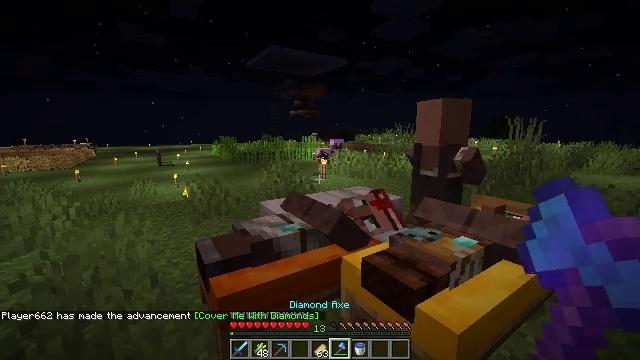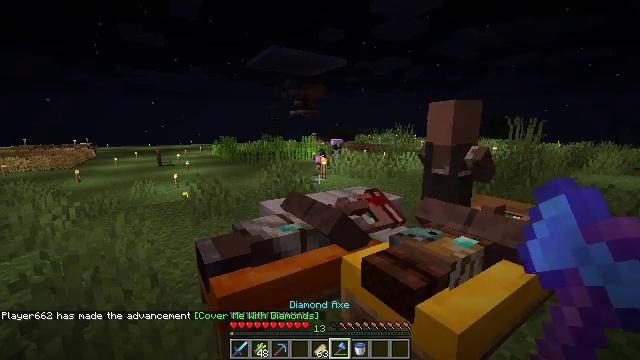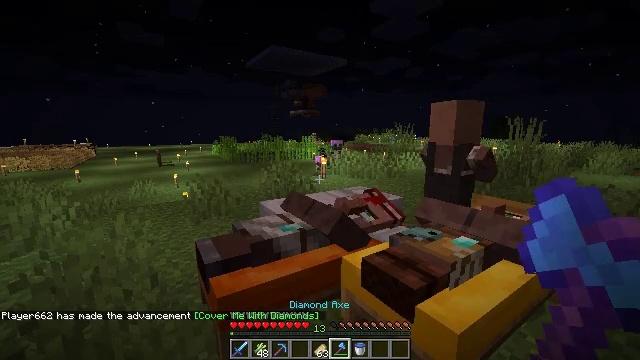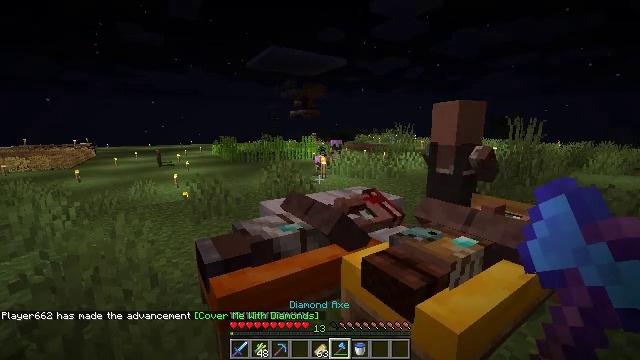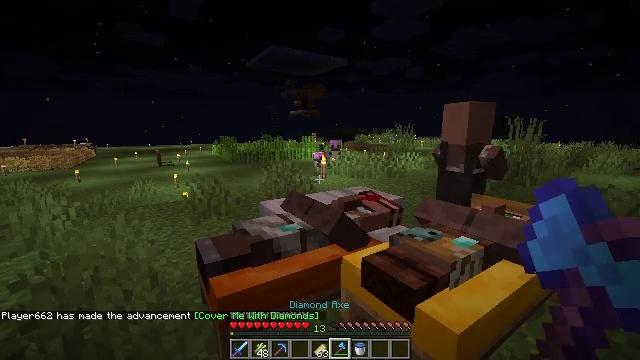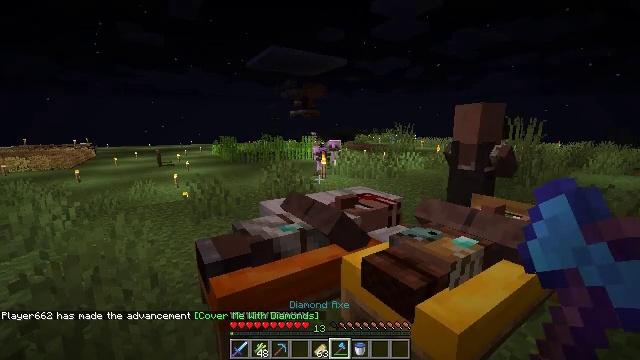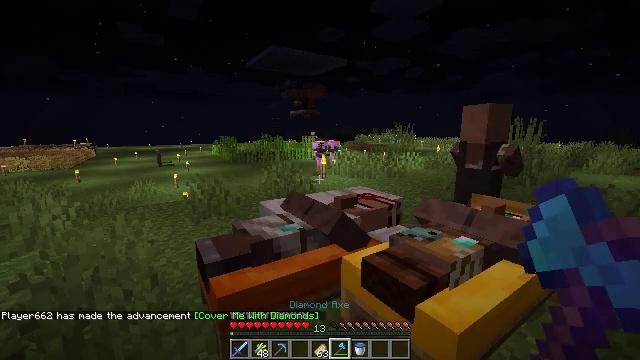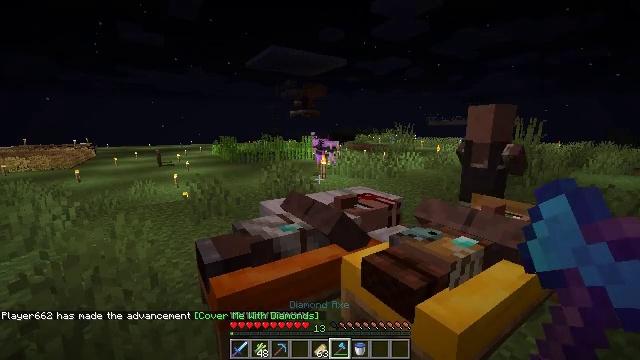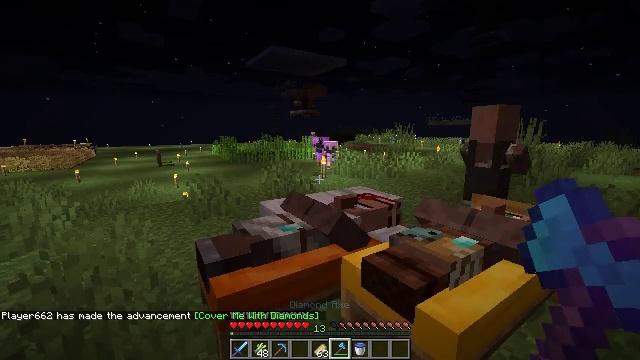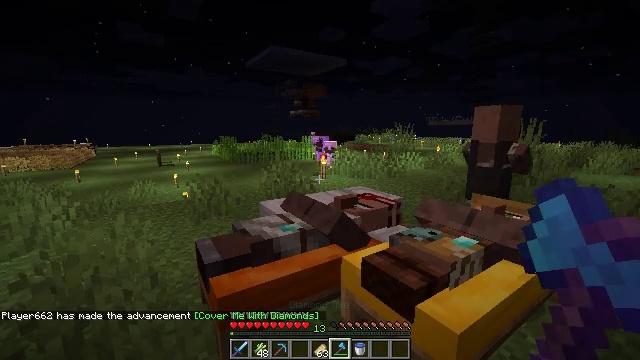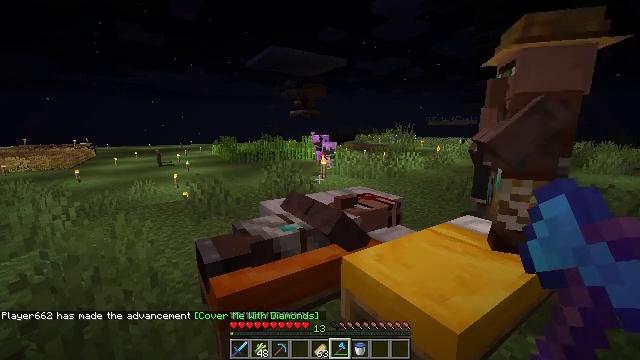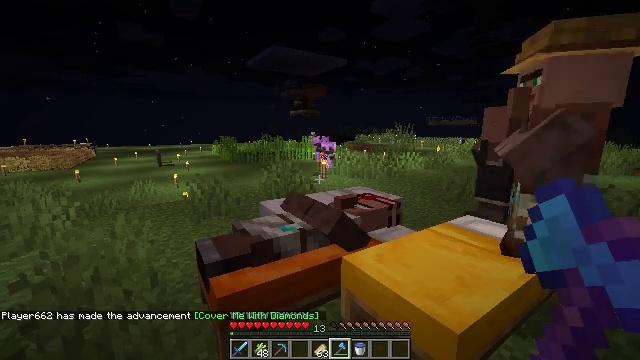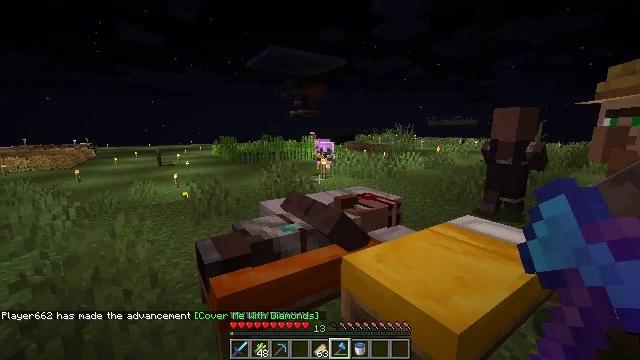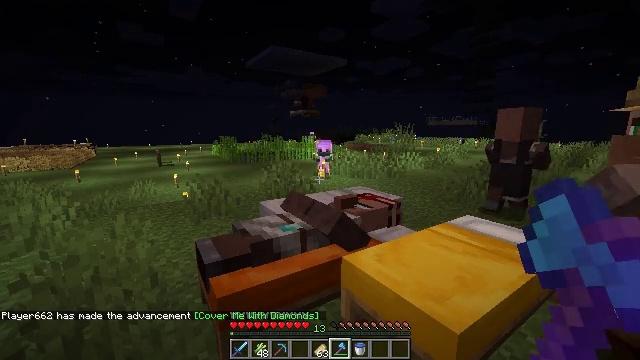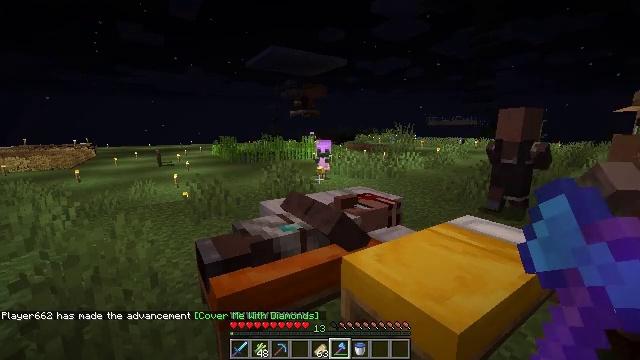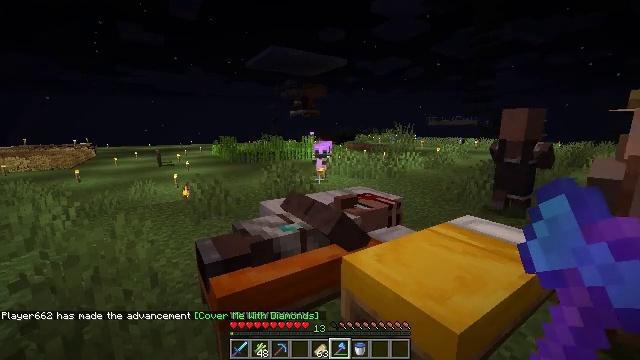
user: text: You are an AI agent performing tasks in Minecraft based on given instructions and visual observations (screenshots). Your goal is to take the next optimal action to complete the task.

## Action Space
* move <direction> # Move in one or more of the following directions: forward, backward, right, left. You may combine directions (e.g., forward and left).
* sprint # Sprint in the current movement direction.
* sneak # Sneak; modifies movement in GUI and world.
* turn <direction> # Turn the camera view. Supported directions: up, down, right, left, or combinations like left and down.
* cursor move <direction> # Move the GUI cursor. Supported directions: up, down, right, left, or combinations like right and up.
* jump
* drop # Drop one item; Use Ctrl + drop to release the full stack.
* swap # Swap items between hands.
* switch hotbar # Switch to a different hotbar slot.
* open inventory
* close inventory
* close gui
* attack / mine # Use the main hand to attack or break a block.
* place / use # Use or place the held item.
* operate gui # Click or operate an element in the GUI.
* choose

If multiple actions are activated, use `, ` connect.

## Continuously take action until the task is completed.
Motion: motion action
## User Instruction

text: Break the grass block.
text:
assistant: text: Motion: no_op
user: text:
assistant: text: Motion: no_op
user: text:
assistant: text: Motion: no_op
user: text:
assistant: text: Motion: no_op
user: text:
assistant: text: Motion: no_op
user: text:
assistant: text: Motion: no_op
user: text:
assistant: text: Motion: no_op
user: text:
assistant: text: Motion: no_op
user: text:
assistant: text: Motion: no_op
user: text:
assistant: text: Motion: no_op
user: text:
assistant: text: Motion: no_op
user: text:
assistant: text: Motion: no_op
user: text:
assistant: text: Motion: no_op
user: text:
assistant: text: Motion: no_op
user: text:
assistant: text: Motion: no_op
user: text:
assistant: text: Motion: no_op
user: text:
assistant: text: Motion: no_op
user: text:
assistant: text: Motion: no_op
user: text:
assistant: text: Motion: no_op
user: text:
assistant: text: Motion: no_op
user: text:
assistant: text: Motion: no_op
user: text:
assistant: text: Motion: no_op
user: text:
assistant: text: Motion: turn left and down
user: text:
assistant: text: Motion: turn left and down
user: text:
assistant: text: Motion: no_op
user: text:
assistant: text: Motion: no_op
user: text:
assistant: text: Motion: turn right and up
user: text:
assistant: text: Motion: no_op
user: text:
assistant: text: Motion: no_op
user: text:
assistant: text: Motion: no_op